Aerial crown-view tile of a tropical tree (Barro Colorado Island, Panama), acquired 20240716:
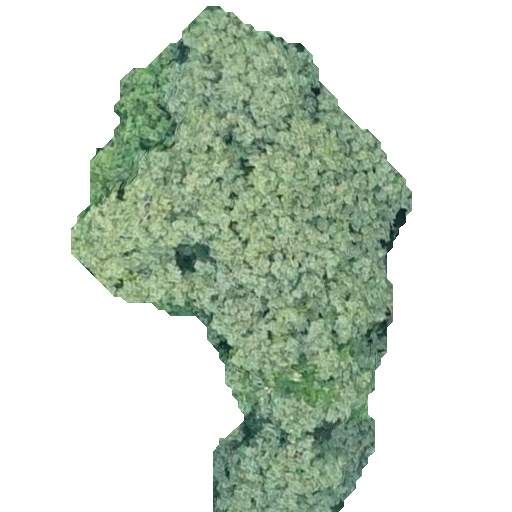
Species: Apeiba membranacea
GBIF accepted scientific name: Apeiba membranacea
Crown area: 165.976 m²